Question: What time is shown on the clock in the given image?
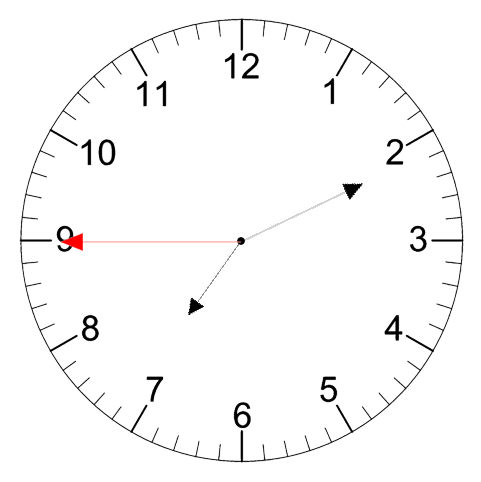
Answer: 07:10:45